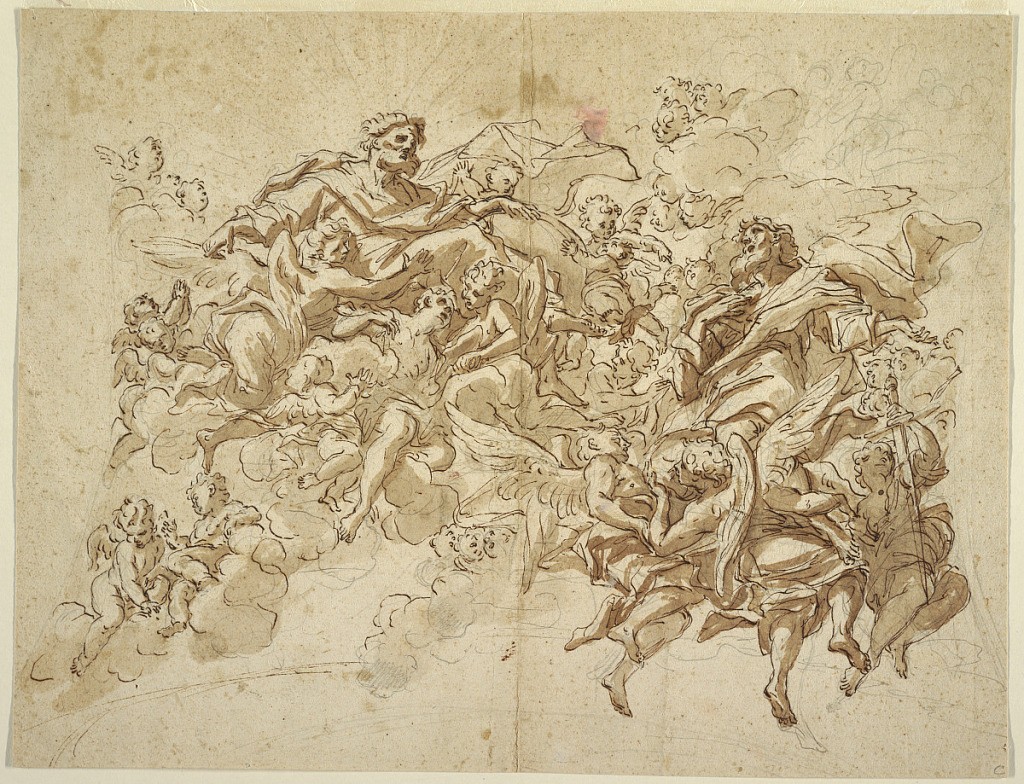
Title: Apotheosis of a Saint
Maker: Corrado Giaquinto, Italian, 1703 - 1765
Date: ca. 1750
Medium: Pen and brown ink, brush and brown wash, black chalk on cream laid paper
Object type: Drawing
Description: Horizontal rectangle. Figure of a male saint born to heaven by a swirling group of cherubim and angels.